Question: Is there a way to do the red highlight in a highstock/highchart graph as shown in the picture below? i.e. display the part below $4000 as a red zone and fill it with red color ?
Thanks

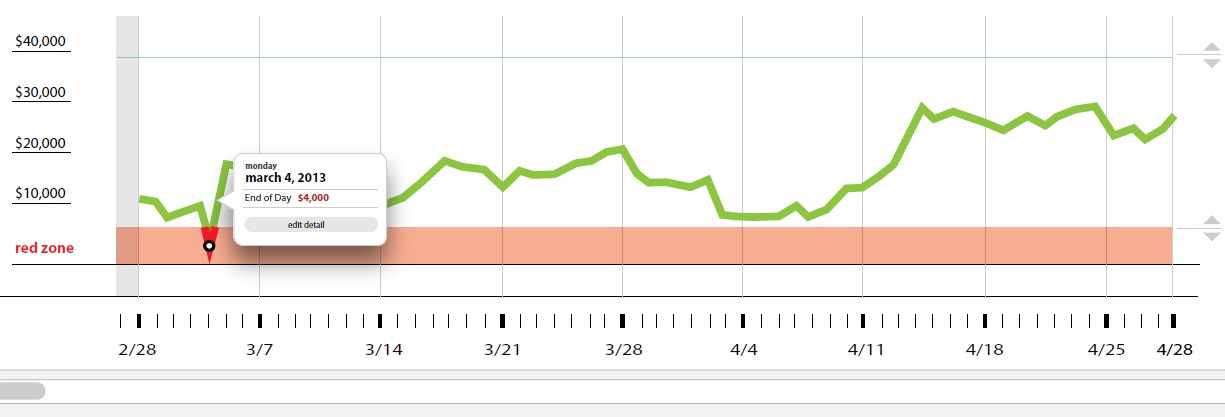
Answer: Here is a partial answer. In the current version of Highcharts and Highstock you can add a <URL>.
Myself, I would use the plotBands for now and wait for stable 3.x release.